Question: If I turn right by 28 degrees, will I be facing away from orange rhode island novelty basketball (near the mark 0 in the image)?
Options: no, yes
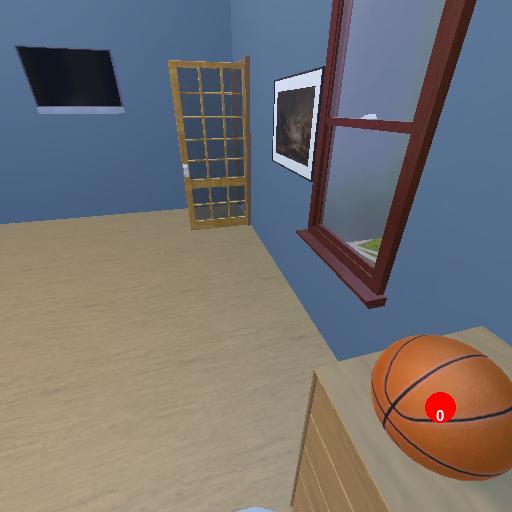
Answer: no